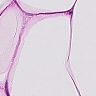
Metastatic tissue present: no